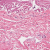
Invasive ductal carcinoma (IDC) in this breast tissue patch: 0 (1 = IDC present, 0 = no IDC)